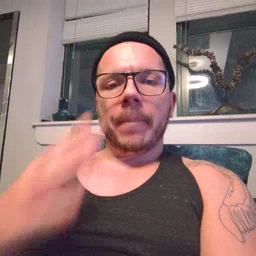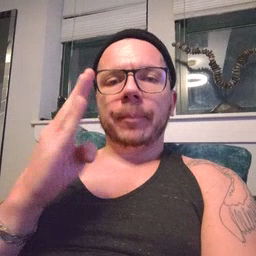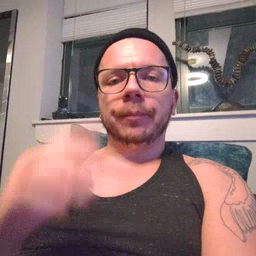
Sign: blue